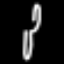
Label: fork